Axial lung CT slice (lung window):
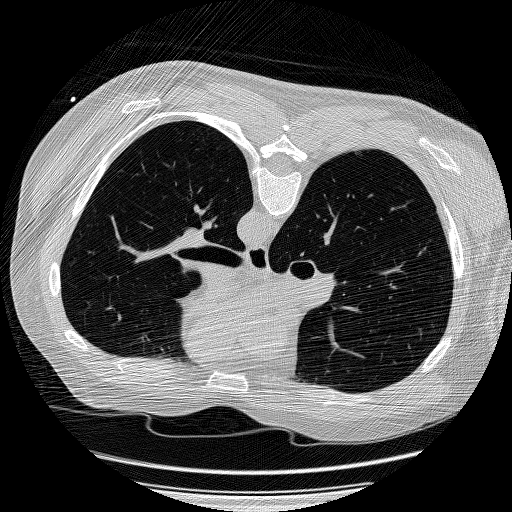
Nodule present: no